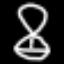
Label: hourglass